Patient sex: F
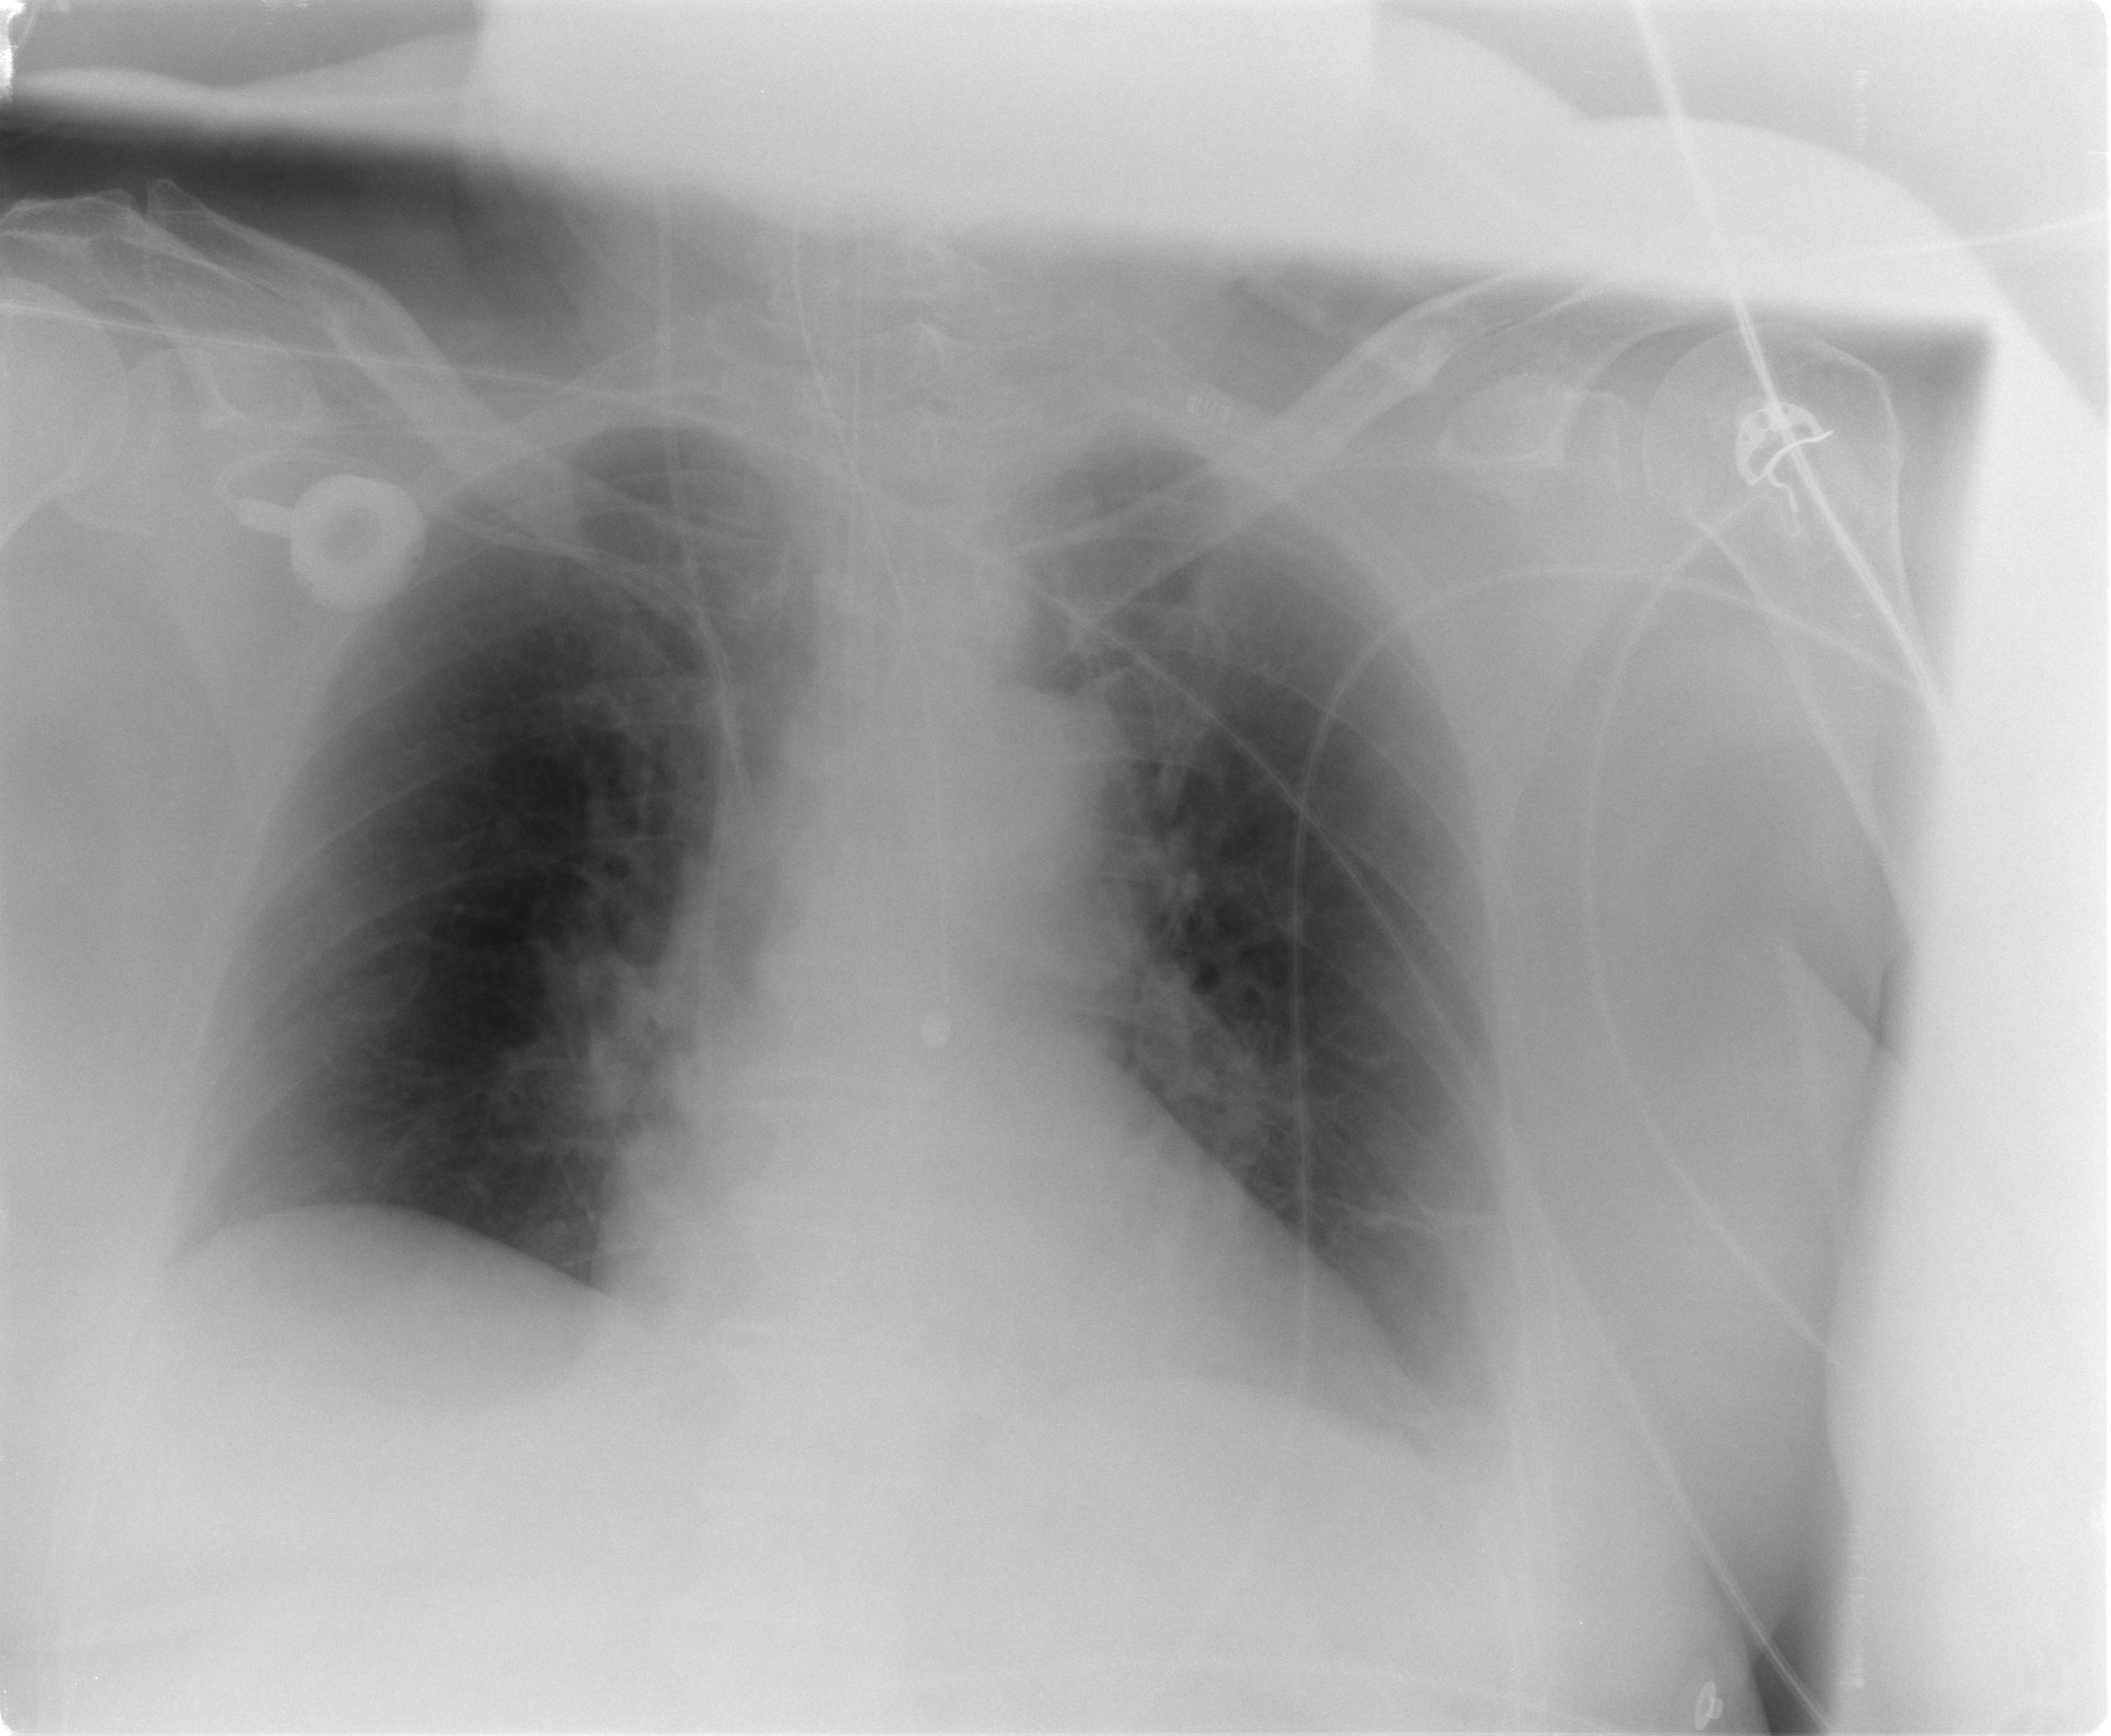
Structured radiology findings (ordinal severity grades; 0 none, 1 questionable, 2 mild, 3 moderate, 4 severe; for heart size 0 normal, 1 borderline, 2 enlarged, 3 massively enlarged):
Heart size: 2
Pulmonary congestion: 1
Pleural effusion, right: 0
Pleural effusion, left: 1
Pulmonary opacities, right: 0
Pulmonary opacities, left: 0
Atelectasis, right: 0
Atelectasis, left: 2